Question: I need to create a button programmatically just like in the image

I know that this is a destructive button in UIActionSheet. Is there any way to use distructive button as a UIButton ?
Thanks,
Tariq
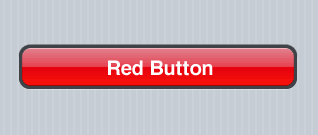
Answer: Unfortunately there is no way to set a destructive button as a 'UIButton',unless you create a custom button with a red gradient background image like <URL>
You can create a red button like the methode specified above or like <URL>